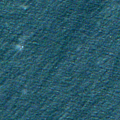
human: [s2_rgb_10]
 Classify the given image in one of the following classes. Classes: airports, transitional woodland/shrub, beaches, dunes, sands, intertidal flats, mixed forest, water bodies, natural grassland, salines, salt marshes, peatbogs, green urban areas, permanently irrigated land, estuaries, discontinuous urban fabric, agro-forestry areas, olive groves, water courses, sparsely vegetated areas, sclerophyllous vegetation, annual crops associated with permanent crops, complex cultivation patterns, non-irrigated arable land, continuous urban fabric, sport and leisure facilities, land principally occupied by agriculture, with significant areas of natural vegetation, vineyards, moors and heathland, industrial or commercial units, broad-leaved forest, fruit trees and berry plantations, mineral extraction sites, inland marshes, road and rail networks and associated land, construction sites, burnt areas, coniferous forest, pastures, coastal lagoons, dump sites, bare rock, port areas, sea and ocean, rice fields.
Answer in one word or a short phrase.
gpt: sea and ocean